Field crop: maize
Growth stage: 2
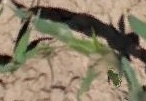
Species: maize